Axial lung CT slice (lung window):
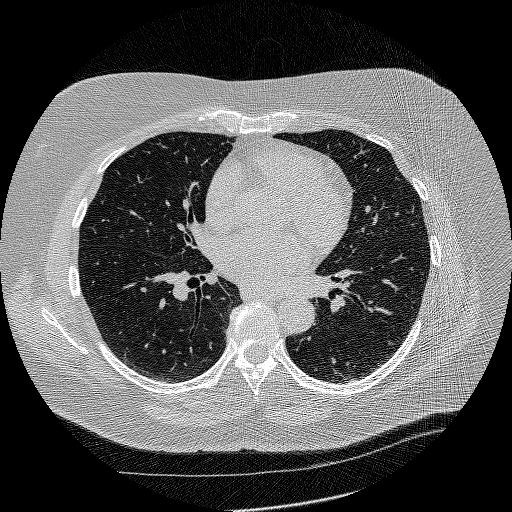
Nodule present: no